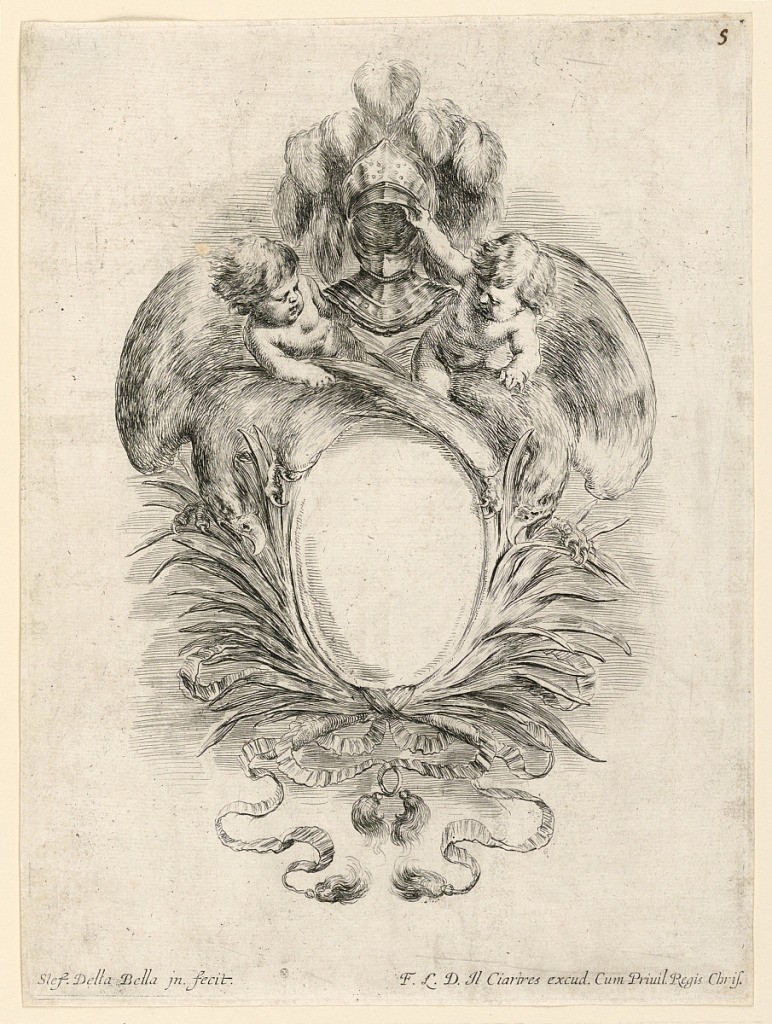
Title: Escutcheon, No. 5 from "Raccolta di varii cappriccii et nove inventioni di cartelle et ornamenti"
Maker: Stefano della Bella, Italian, 1610–1664
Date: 1646
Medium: Etching on paper
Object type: Print
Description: No. 5 of the same set as -10, "Raccolta di varii cappriccii," etc.